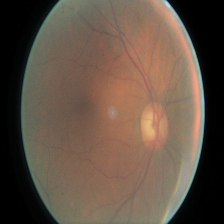
Diabetic retinopathy grade: Moderate